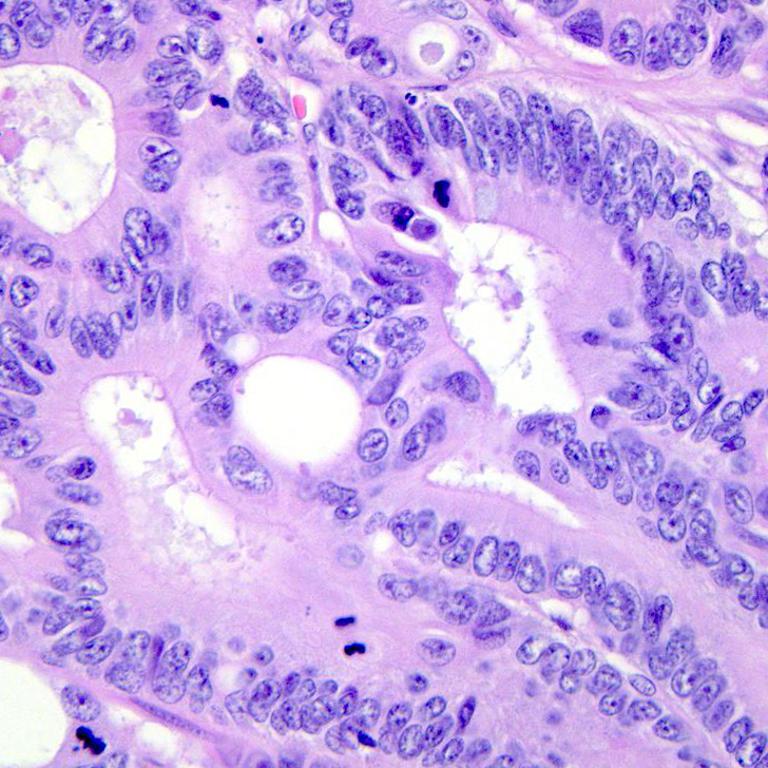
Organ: colon
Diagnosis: adenocarcinomas